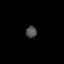
Tissue: prostate
Cell type: T cells
Senescence score: 0.3046
Nuclear area (px): 119
Mean DAPI intensity: 81.311